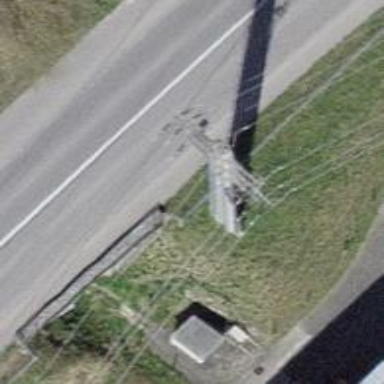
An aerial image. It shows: Power line with three cables.